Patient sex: F
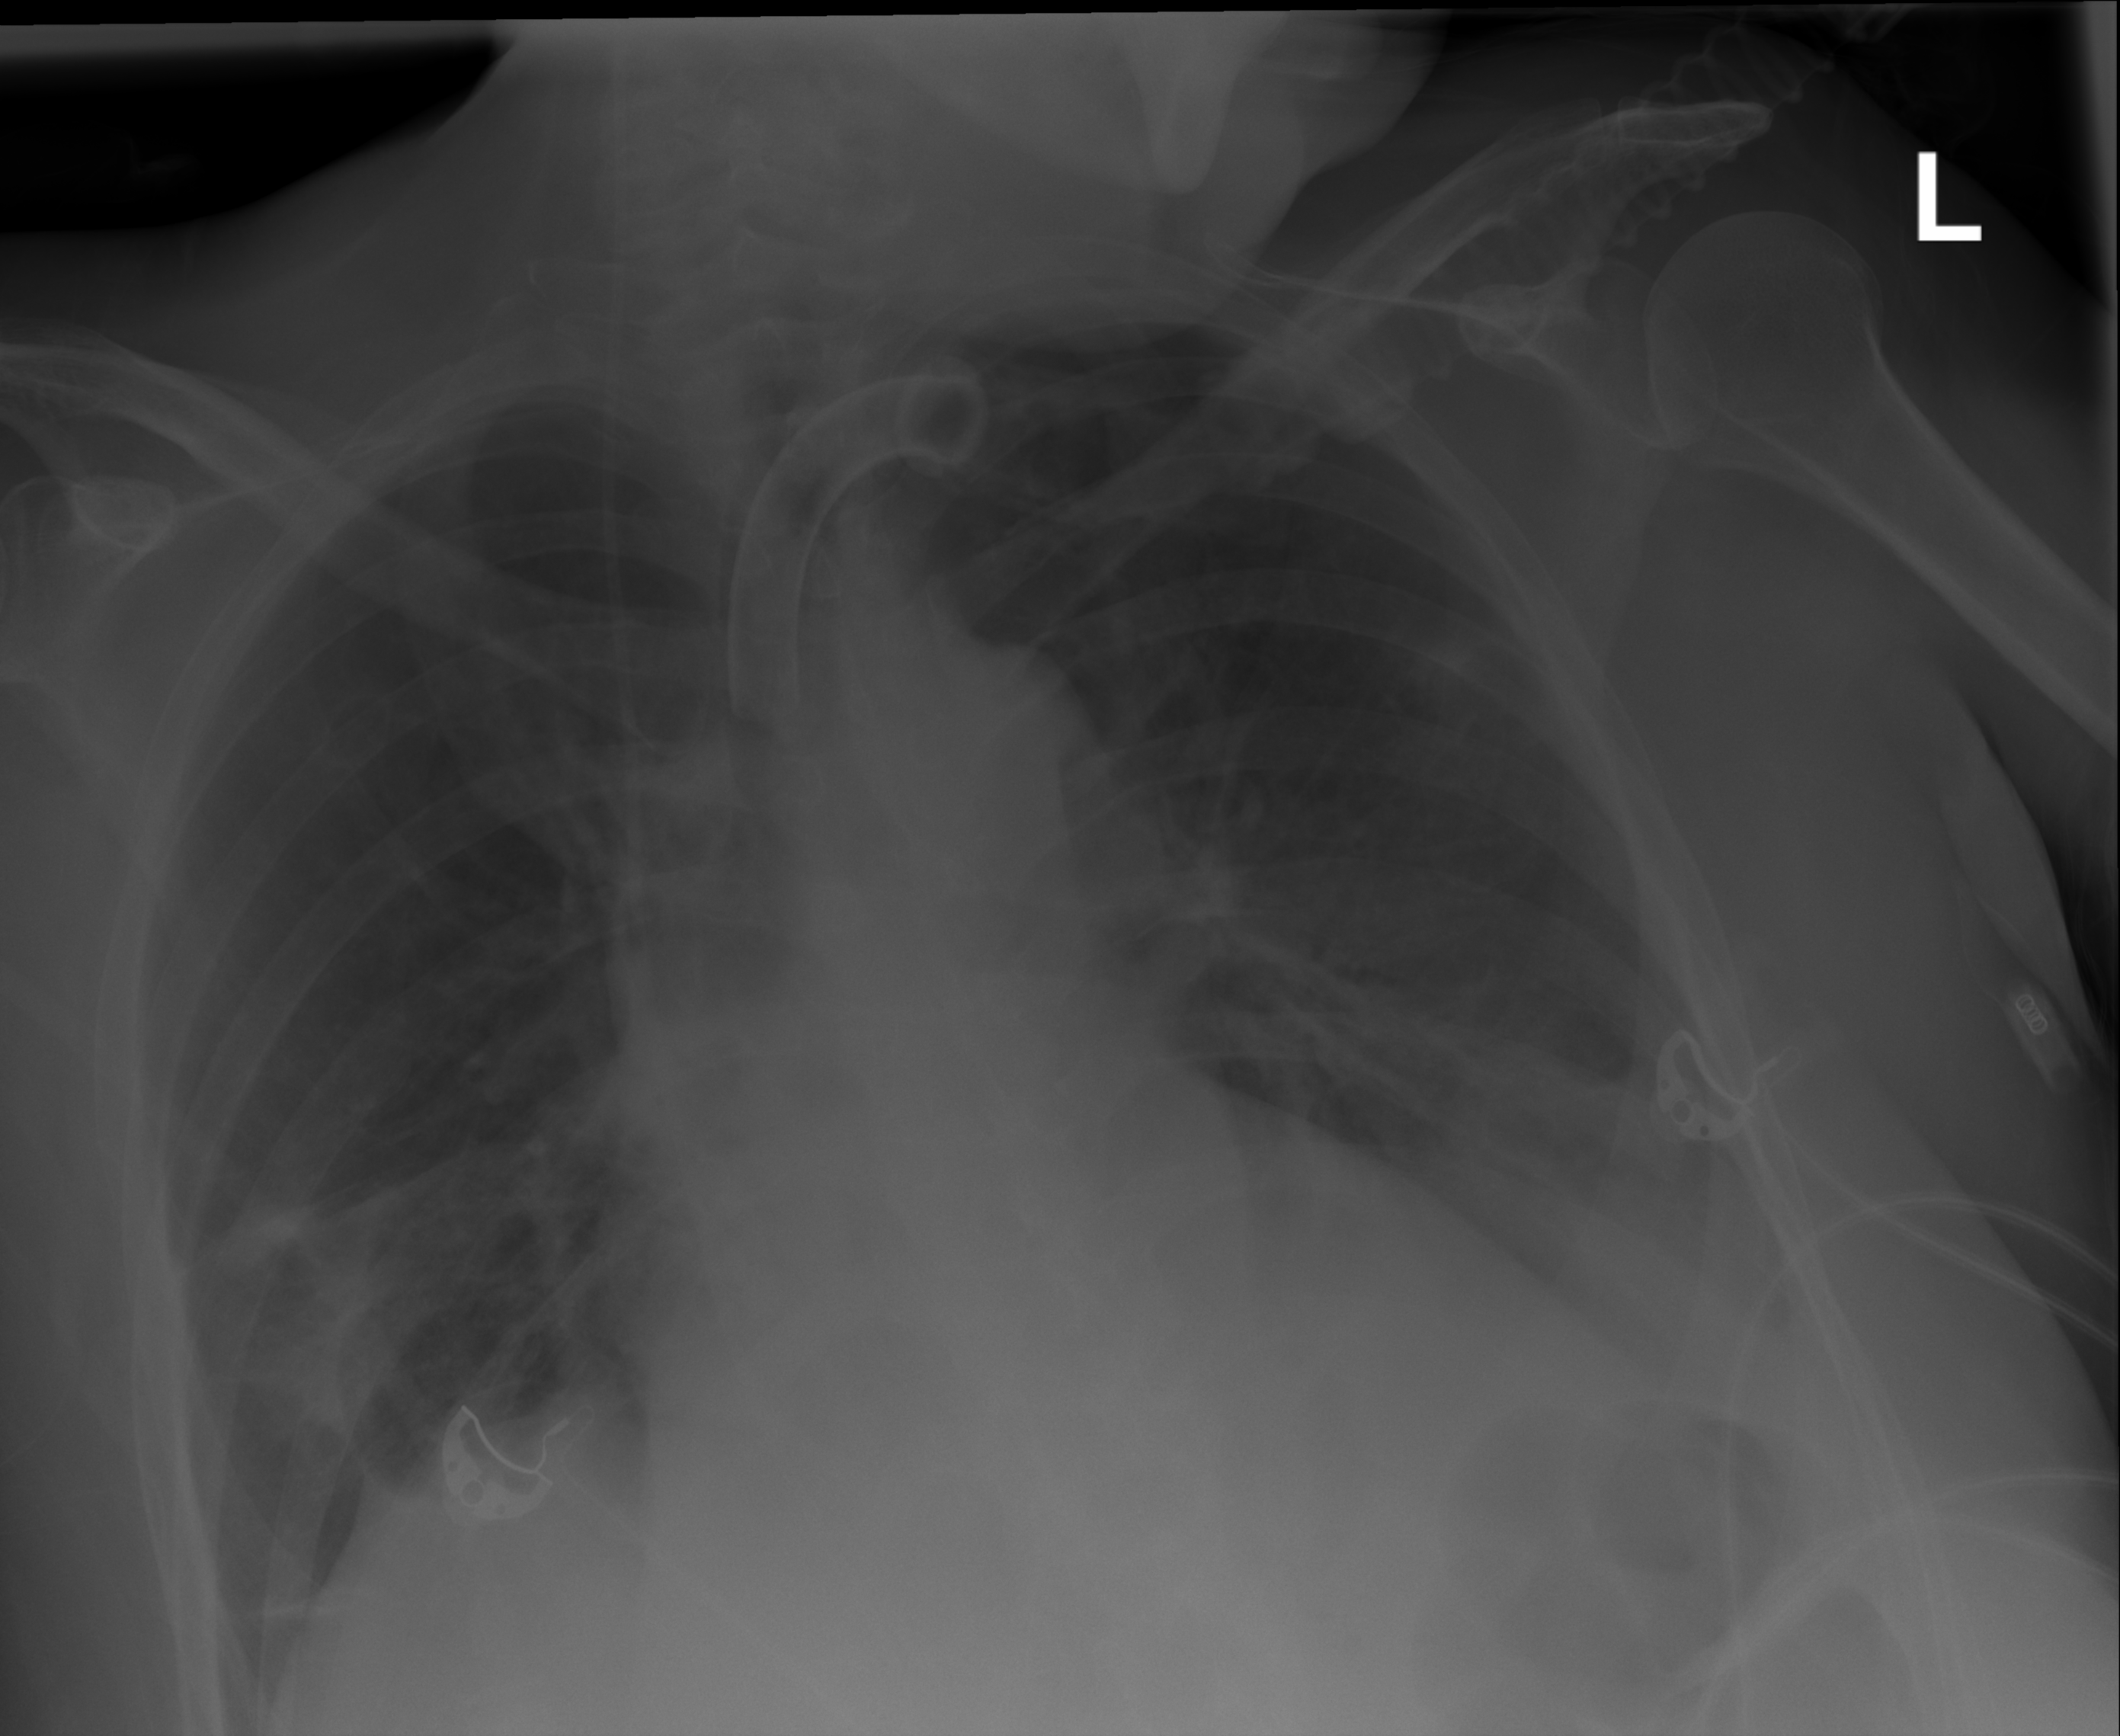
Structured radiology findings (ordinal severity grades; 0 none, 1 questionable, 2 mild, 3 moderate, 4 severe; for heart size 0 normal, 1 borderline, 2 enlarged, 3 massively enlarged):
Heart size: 2
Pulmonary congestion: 2
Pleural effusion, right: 2
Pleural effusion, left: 2
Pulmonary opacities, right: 2
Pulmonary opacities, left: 1
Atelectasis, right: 2
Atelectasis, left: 2